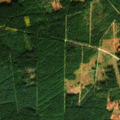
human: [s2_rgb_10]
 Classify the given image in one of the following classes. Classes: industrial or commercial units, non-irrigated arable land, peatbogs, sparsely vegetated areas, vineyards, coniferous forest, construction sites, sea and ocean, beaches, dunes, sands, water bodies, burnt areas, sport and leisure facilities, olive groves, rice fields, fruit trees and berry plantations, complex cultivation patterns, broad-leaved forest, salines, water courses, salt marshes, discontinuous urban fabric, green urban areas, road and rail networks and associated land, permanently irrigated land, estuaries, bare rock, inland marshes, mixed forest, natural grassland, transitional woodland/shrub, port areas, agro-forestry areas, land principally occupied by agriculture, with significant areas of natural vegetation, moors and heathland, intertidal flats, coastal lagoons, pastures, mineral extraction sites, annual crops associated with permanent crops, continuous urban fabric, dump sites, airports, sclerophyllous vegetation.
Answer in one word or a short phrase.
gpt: coniferous forest, mixed forest, transitional woodland/shrub